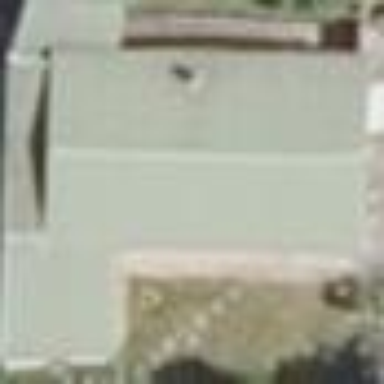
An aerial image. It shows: Shed building.